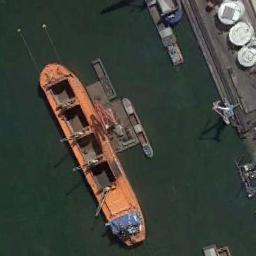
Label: ship